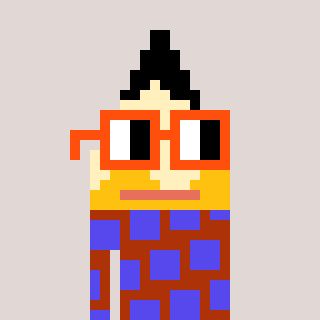
a pixel art character with square orange glasses, a pencil-shaped head and a hotbrown-colored body on a warm background